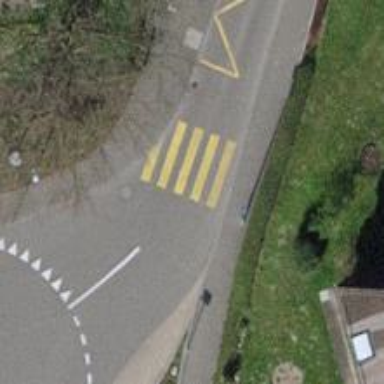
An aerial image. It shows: Asphalt footway with marked crossing.